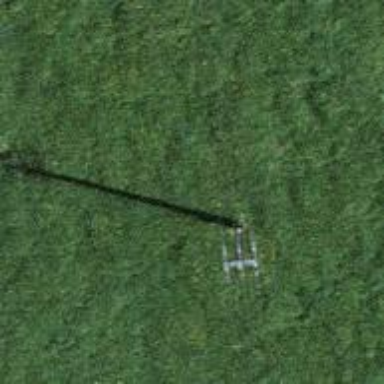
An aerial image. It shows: Power pole.